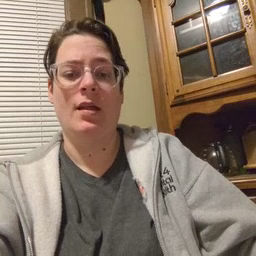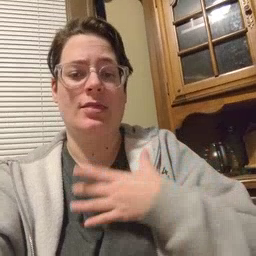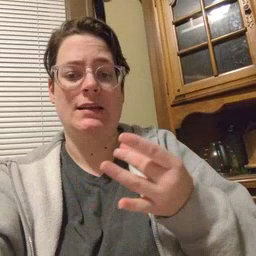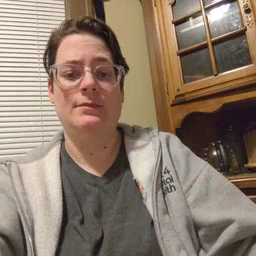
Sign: like